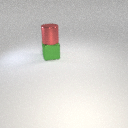
large red metal cylinder above large green metal cube